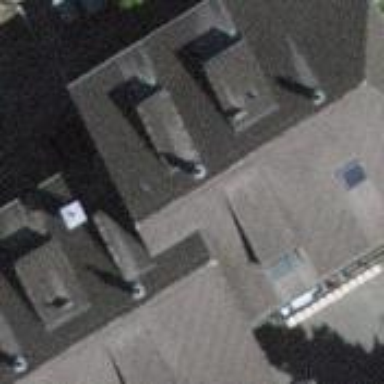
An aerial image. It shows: Residential building.